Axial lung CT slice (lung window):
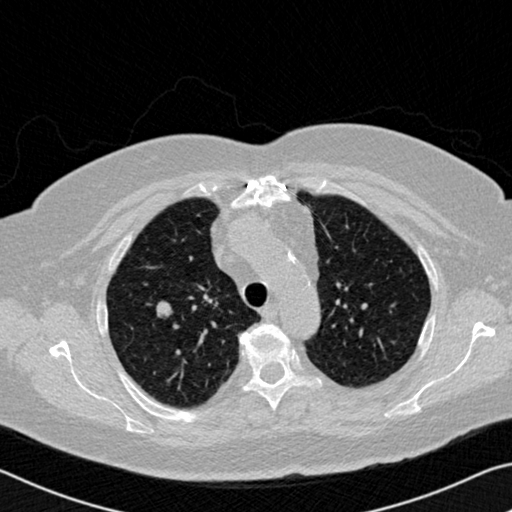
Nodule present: yes
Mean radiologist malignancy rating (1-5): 4